Question: I'm making an application in which I have to call some webservices. I chose to work with <URL>.
I followed the Twitter example provided in the library. Everything works well except that I have permanently the little "processing circle" in the notification bar (see the image below).

Here's the code I have for my request :
'''
- (id)initWithAttributes:(NSDictionary *)attributes
{
self = [super init];
if (!self) {
return nil;
}
_name = [attributes valueForKeyPath:@"name"];
return self;
}
+ (void)itemsListWithBlock:(void (^)(NSArray *items))block
{
NSUserDefaults *defaults = [NSUserDefaults standardUserDefaults];
NSDictionary *user = [defaults objectForKey:@"user"];
NSDictionary *company = [defaults objectForKey:@"company"];
NSMutableDictionary *mutableParameters = [NSMutableDictionary dictionary];
/*
** [ Some stuff to set the parameters in a NSDictionnary ]
*/
MyAPIClient *client = [MyAPIClient sharedClient];
[[AFNetworkActivityIndicatorManager sharedManager] setEnabled:YES];
[[AFNetworkActivityIndicatorManager sharedManager] incrementActivityCount];
NSURLRequest *request = [client requestWithMethod:@"POST" path:@"getMyList" parameters:mutableParameters];
AFJSONRequestOperation *operation = [AFJSONRequestOperation JSONRequestOperationWithRequest:request success:^(NSURLRequest *request, NSHTTPURLResponse *response, id JSON) {
NSMutableArray *mutableItems = [NSMutableArray arrayWithCapacity:[JSON count]];
for (NSDictionary *attributes in JSON) {
ListItem *item = [[ListItem alloc] initWithAttributes:attributes];
[mutableItems addObject:item];
}
if (block) {
block([NSArray arrayWithArray:mutableItems]);
}
} failure:^(NSURLRequest *request, NSHTTPURLResponse *response, NSError *error, id JSON){
[[[UIAlertView alloc] initWithTitle:@"Error" message:[error localizedDescription] delegate:nil cancelButtonTitle:nil otherButtonTitles:@"Ok", nil] show];
if (block) {
block(nil);
}
}];
[operation start];
}
'''
Does this means my request isn't finished ? I'm not really getting what I'm doing wrong here...
If someone could help, I'd really appreciate. Thanks.
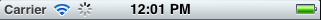
Answer: Don't call '[[AFNetworkActivityIndicatorManager sharedManager] incrementActivityCount];' this increase the activity count with 1 and the '[operation start];' will call it also. now the activity count is 2 and will get decreased when the operation is done. But since you called the 'incrementActivityCount' it will bring it back to 1 and not 0.
Just call '[[AFNetworkActivityIndicatorManager sharedManager] setEnabled:YES];' once, for example place it in the 'application:applicationdidFinishLaunchingWithOptions:' method of your applications appDeletage.
---
Also I would suggest to add the operation to a 'NSOperationQueue' and not just call start on it.